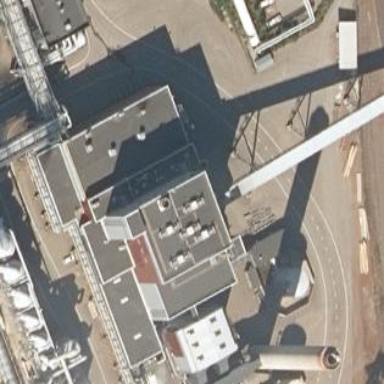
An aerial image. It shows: Industrial building with power generator inside.